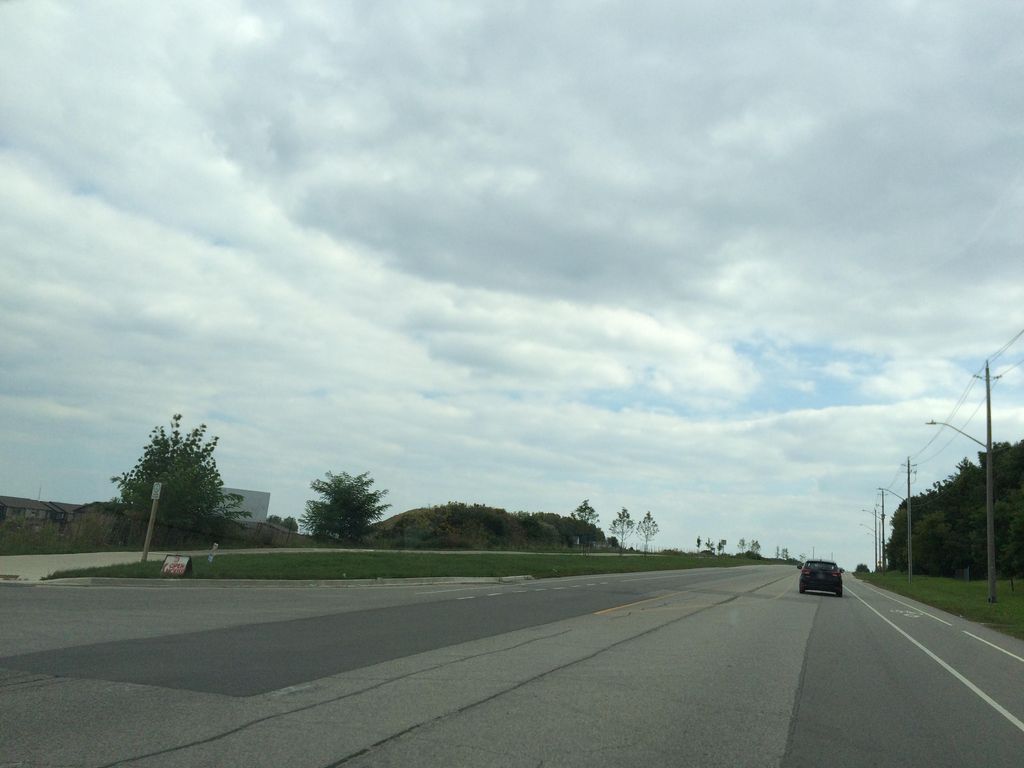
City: kitchener-waterloo